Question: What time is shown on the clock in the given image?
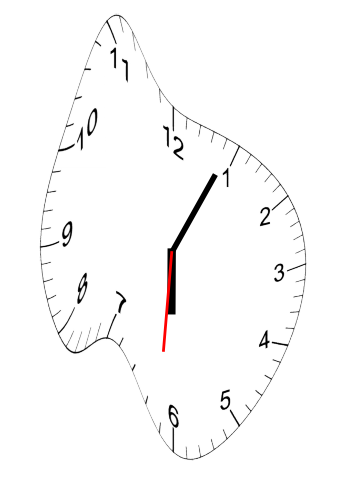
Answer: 06:04:31